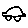
Label: car